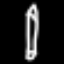
Label: pencil